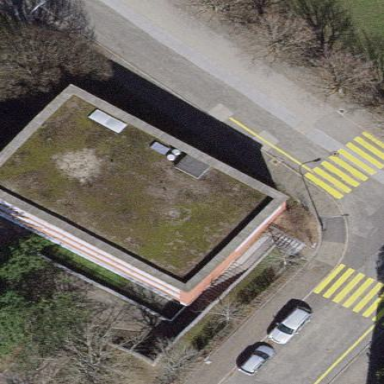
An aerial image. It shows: School building.